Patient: sex M, age 78
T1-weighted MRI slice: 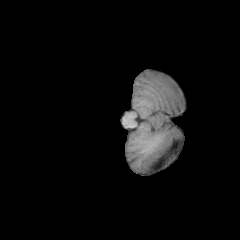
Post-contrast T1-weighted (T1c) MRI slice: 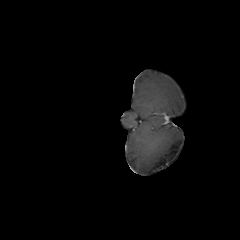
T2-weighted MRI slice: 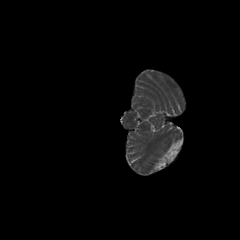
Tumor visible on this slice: no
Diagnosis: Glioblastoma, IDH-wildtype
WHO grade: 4